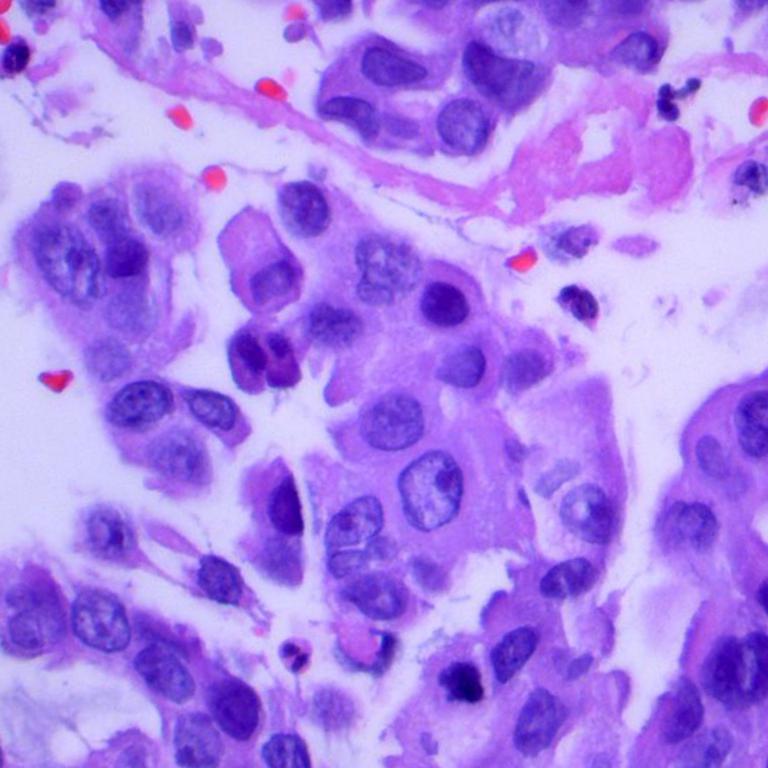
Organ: lung
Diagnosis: adenocarcinomas